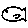
Label: fish